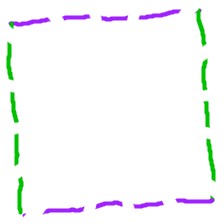
Shape: square